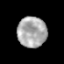
Tissue: prostate
Cell type: Myeloid cells
Senescence score: 0.3621
Nuclear area (px): 884
Mean DAPI intensity: 168.1